Interaction volume radius: 5 \u00c5
Interaction volume height: 25 \u00c5
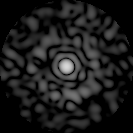
Disorder parameter: 0.8228